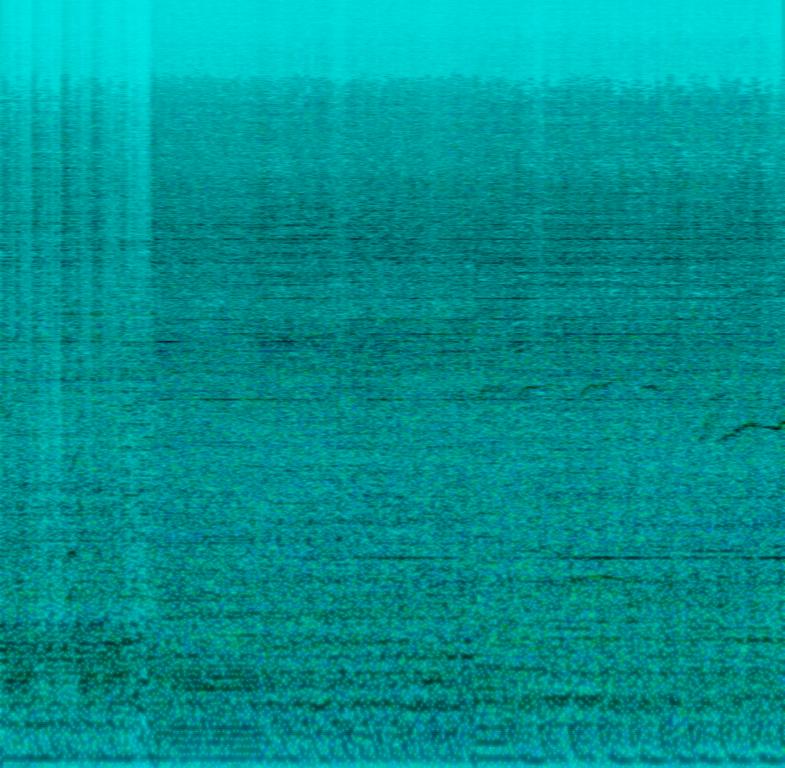
The low quality recording features a live performance where a DJ is playing his set. There are crowd noises in the background. The recording is noisy and it sounds manic, aggressive, distorted and upbeat.